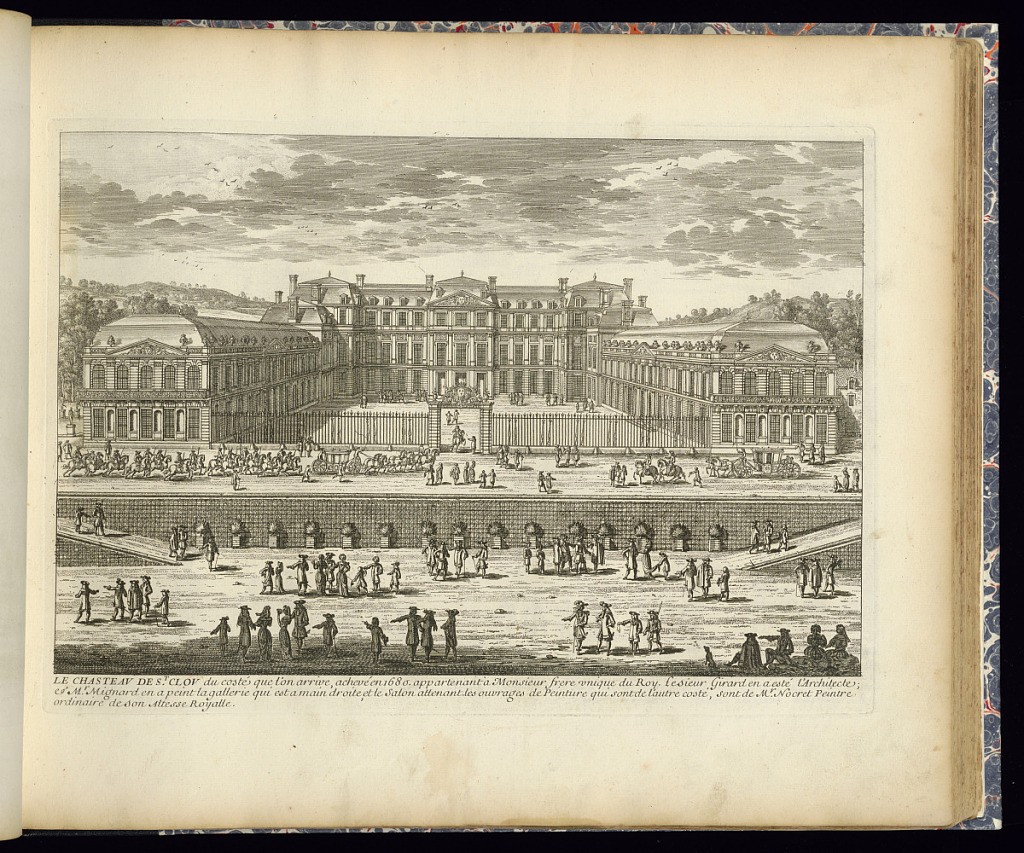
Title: LE CHASTEAU DE ST. CLOU
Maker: Adam Perelle, French, 1638 – 1695
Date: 1680–1703
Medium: Etching on laid paper
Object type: Print
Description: View of the front façade of the chateau of St. Cloud with its courtyard and wrought-iron gate topped with the Royal French coat of arms. A ramp leading down to a lower section in the foreground with a wall lined with planted pots. Figures, horseman, and horse-drawn carriages in the grounds. Trees in the background. The plate is titled with a short description of the chateau.